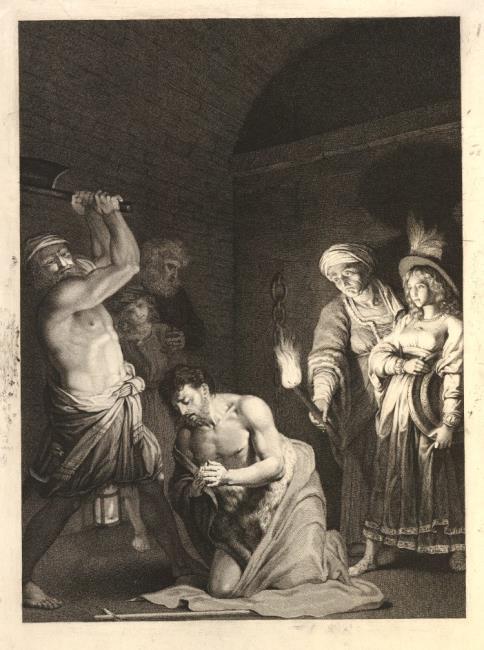
Title: De onthoofding van de H. Johannes de Doper
Artist: Giuseppe Longhi
Earliest date: 1806
Latest date: 1806
Genre: reproductive print
Keywords: New Testament and Apocrypha, interior view, saint, kneeling, executioner, beheading, angel, old woman, torch, young woman, looking on